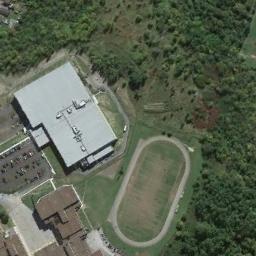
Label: ground_track_field